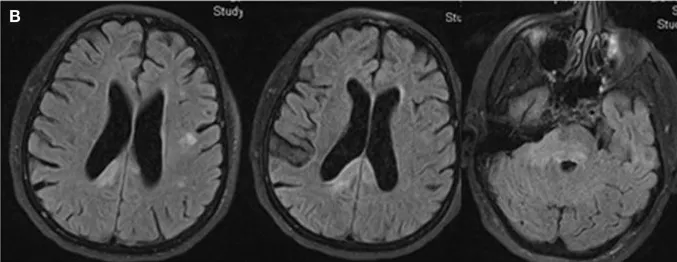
There is no evidence of mass effect (B).
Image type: radiology (mri)